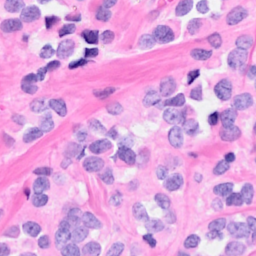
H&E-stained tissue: Breast